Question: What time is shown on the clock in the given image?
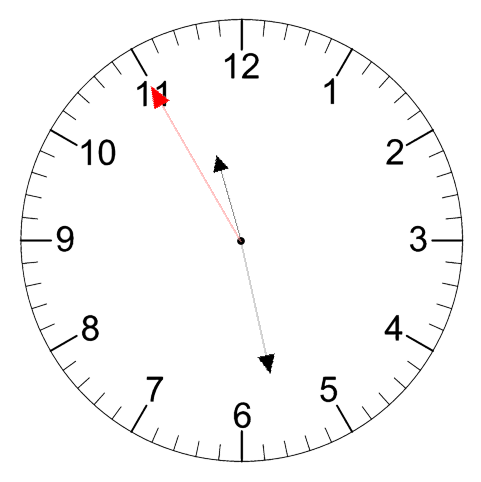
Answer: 11:27:55